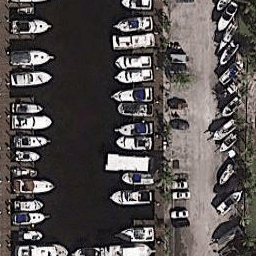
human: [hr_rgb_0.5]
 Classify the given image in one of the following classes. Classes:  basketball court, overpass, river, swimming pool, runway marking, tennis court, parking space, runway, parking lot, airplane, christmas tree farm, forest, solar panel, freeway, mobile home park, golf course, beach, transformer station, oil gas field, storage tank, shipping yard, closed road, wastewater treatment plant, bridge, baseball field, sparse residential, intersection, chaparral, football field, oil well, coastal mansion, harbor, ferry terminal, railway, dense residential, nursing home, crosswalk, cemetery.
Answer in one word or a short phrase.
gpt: harbor